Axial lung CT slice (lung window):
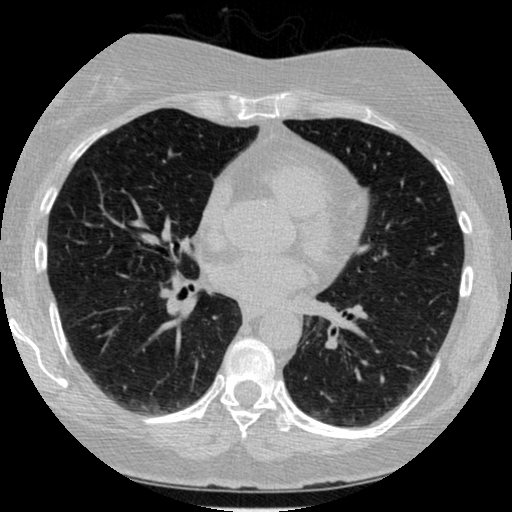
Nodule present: no